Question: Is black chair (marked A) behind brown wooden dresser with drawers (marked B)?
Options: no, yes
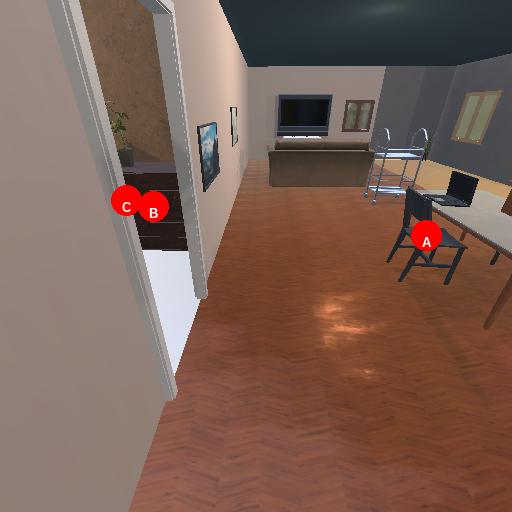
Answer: no